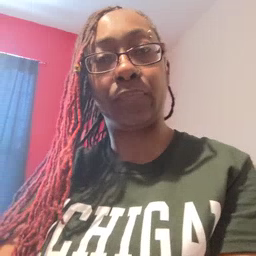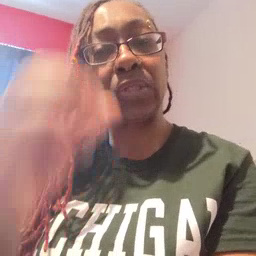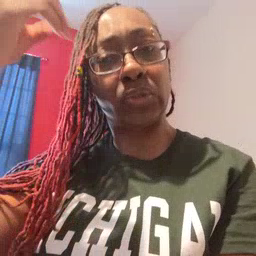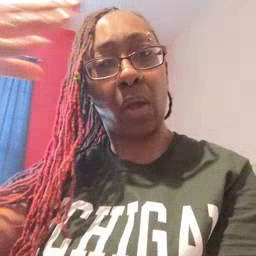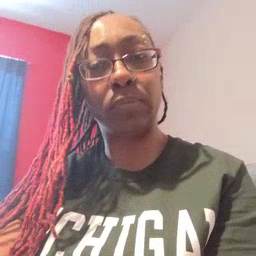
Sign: shower